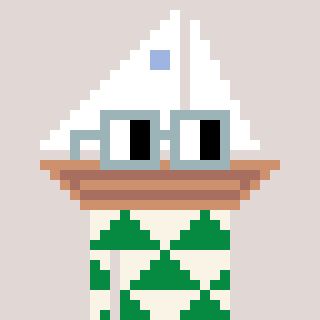
a pixel art character with square dark gray glasses, a sailboat-shaped head and a green-colored body on a warm background